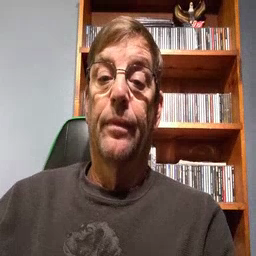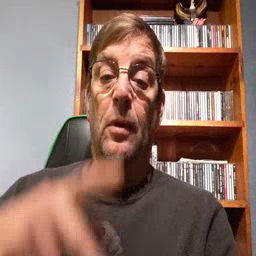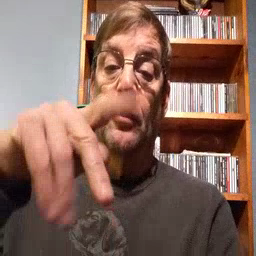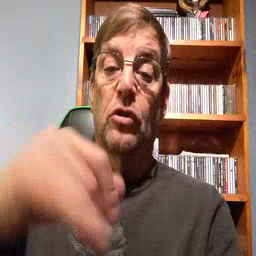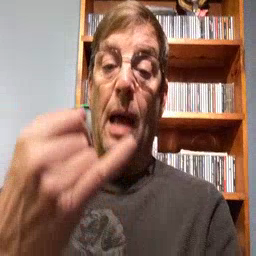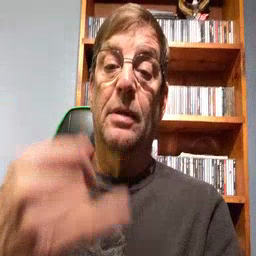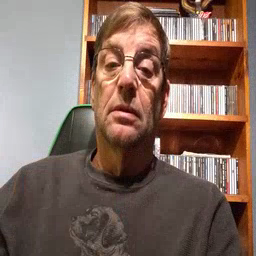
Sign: pajamas